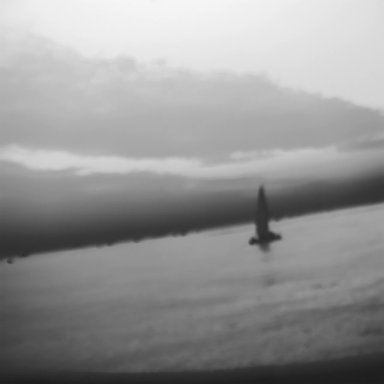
There is a sailboat in the infrared image.